Interaction volume radius: 10 \u00c5
Interaction volume height: 30 \u00c5
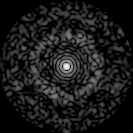
Disorder parameter: 0.8278